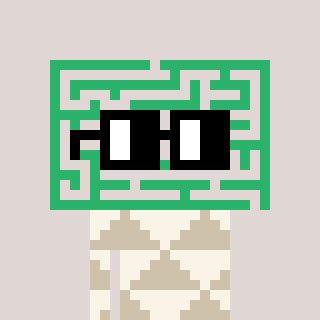
a pixel art character with square black glasses, a maze-shaped head and a bege-colored body on a warm background